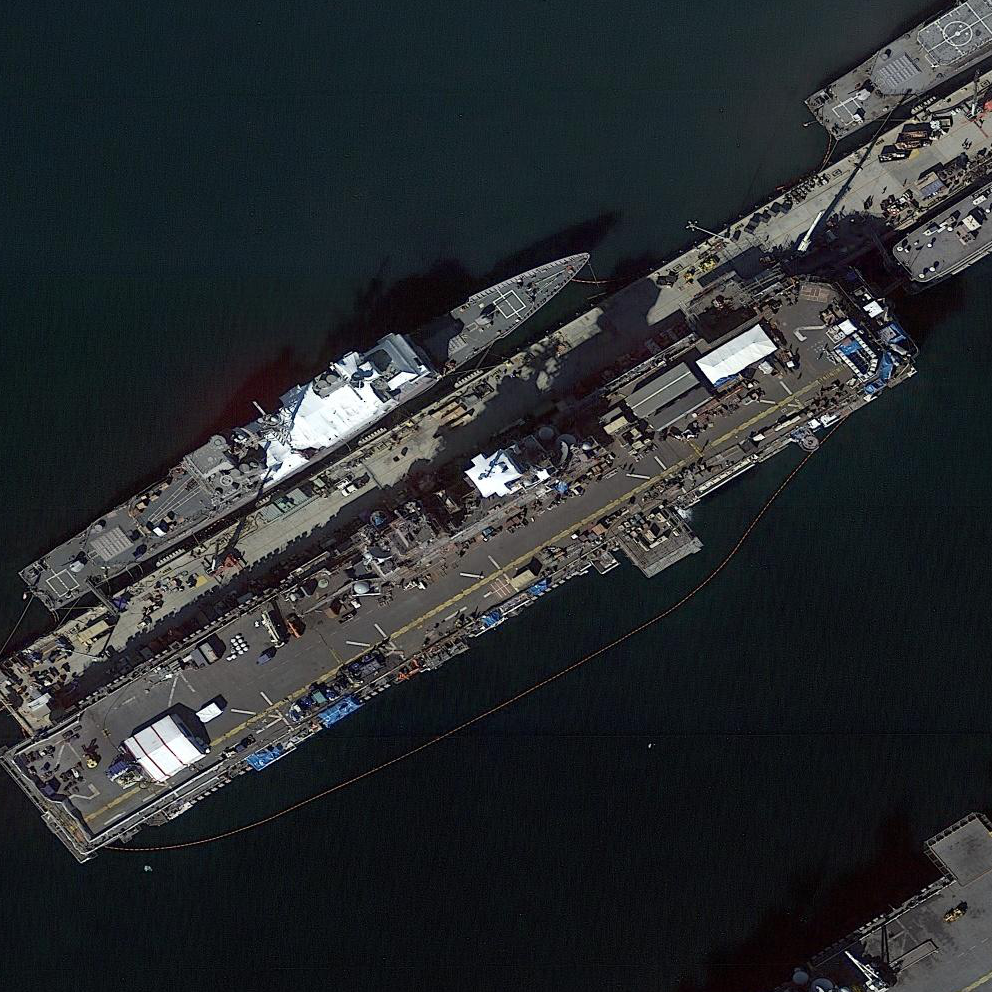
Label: assault